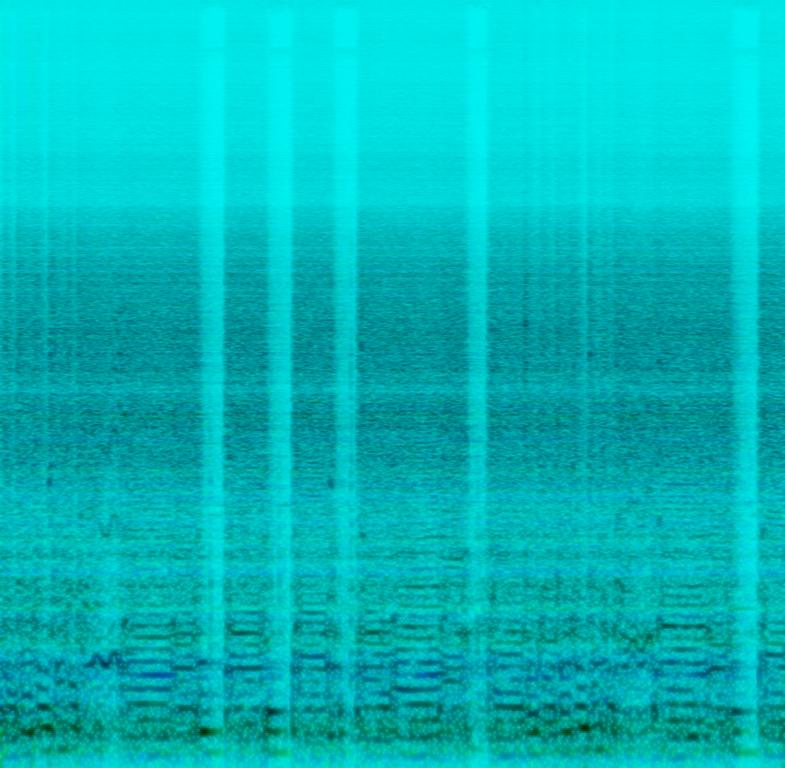
The song is an instrumental. The tempo is medium fast with a guitar playing lead with a guitar effects pedal producing a distorted grunge tone. The song is energetic and passionate with no other instrumentation. The song audio quality is very poor.